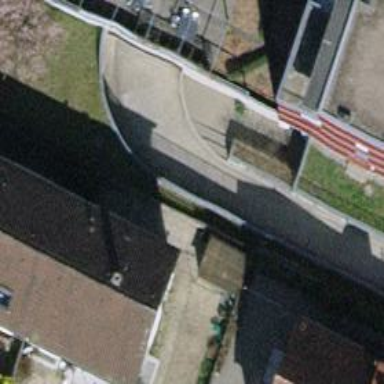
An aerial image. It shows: Alleyway designated as service road.